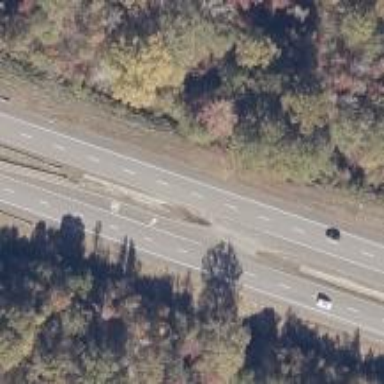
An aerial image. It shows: Asphalt dual carriageway classified as trunk highway.